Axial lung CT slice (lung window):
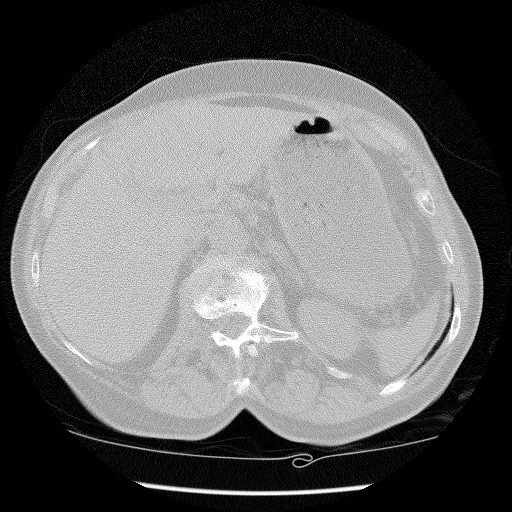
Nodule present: no